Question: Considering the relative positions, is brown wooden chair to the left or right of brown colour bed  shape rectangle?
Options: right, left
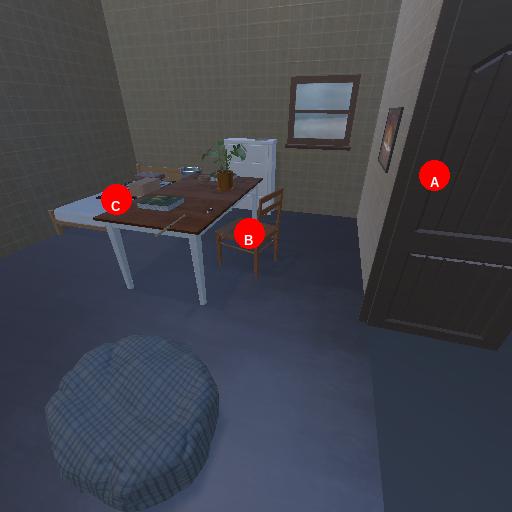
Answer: right